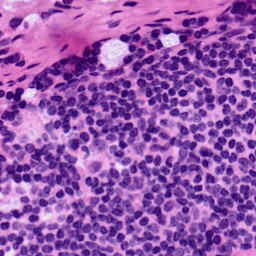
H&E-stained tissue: LymphNode